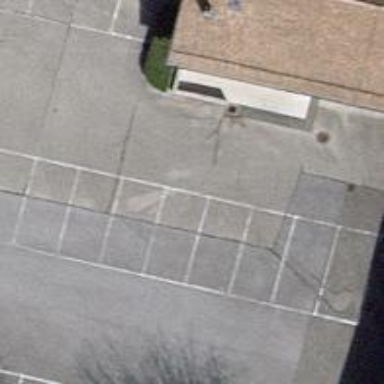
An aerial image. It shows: Parking area.